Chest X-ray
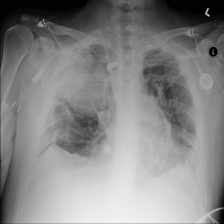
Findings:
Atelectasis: negative
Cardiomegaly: negative
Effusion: negative
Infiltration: positive
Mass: negative
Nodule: negative
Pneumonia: negative
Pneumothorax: negative
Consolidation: negative
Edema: negative
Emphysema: negative
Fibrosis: negative
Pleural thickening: negative
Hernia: negative